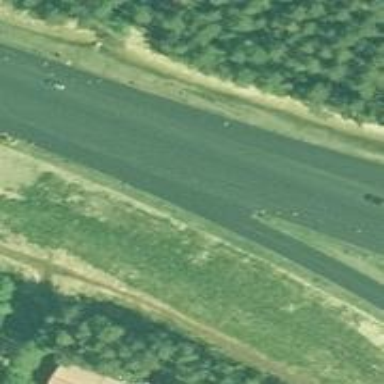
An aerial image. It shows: Trunk link highway.